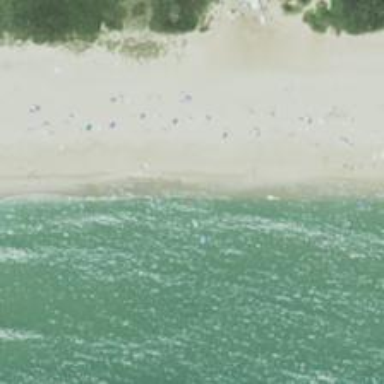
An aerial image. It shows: Beautiful beach with natural surroundings.